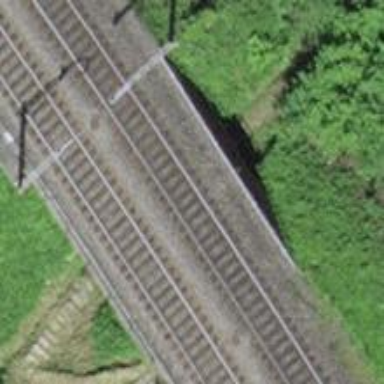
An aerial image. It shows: Railway bridge with electrified contact line. There is one track on the bridge.